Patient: sex M, age 58
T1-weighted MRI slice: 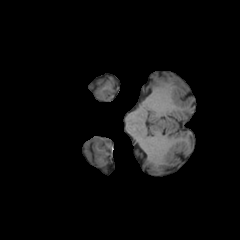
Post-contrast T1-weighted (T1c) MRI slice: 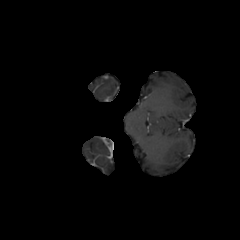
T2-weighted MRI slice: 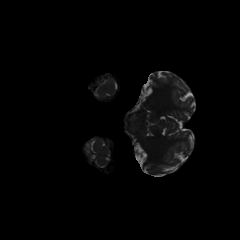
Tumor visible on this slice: no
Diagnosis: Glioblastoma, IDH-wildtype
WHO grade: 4